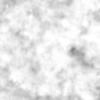
Label: no_change